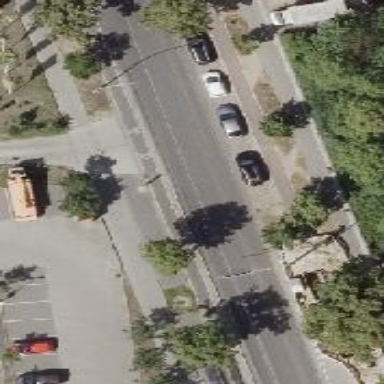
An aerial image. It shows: Unclassified road with asphalt surface. Both sides have sidewalks and cycle tracks. There is street side parking available on the right side.